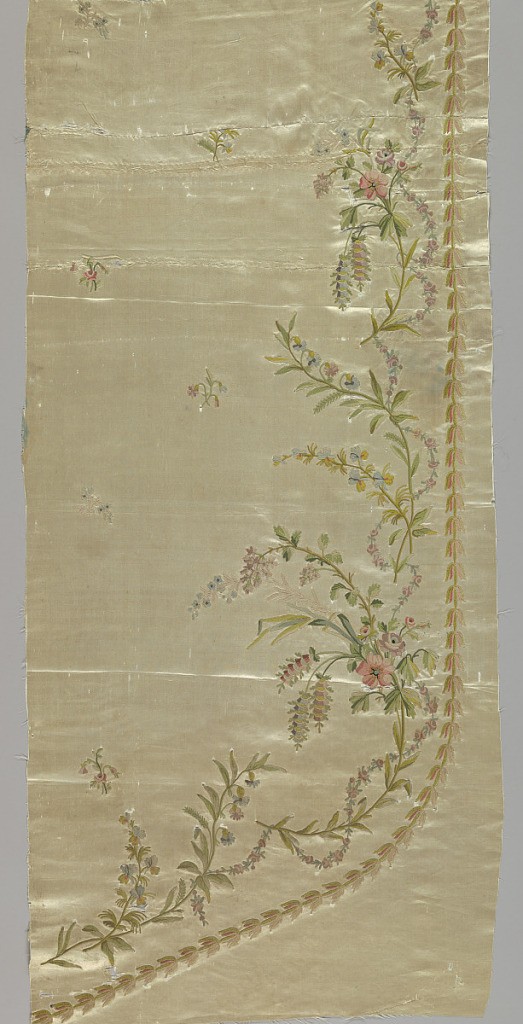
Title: Dress panel fragment
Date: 1750–1800
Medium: silk on silk Technique: tambour work on satin foundation
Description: Part of the front panel from a dress. White satin embroidered with tambour work in multicolored pastel silks and chartreuse green chenille. Design of sprays of roses, violets and other flowers entwined with garlands of tiny roses. Field has tiny flower sprigs.